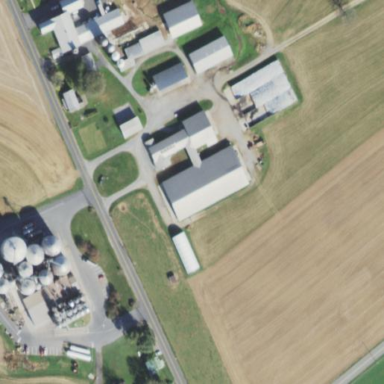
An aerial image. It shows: Cowshed building.